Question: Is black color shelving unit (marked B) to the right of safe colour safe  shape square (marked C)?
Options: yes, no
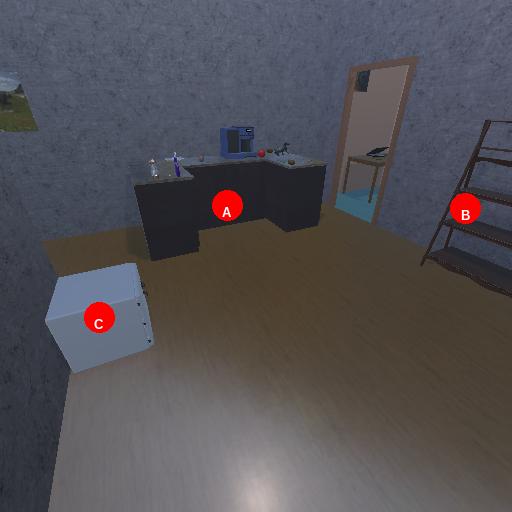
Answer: yes